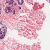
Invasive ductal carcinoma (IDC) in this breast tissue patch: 0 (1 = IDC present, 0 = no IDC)